Interaction volume radius: 10 \u00c5
Interaction volume height: 10 \u00c5
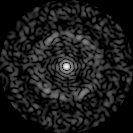
Disorder parameter: 0.8308